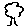
Label: tree